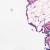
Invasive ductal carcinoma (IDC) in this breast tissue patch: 0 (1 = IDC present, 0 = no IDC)